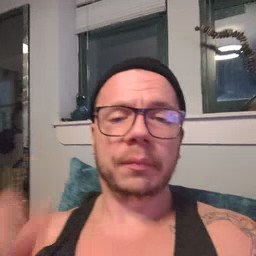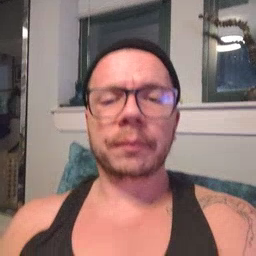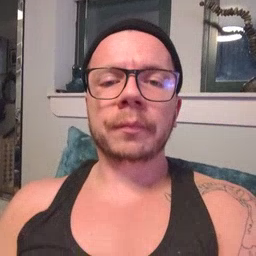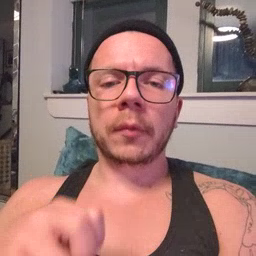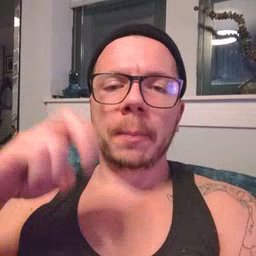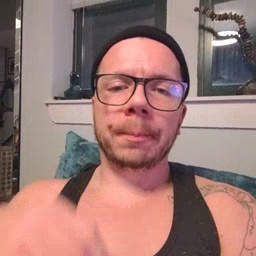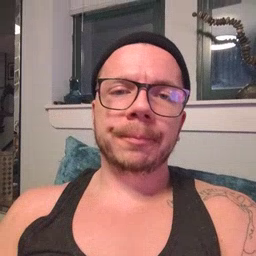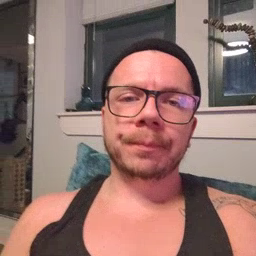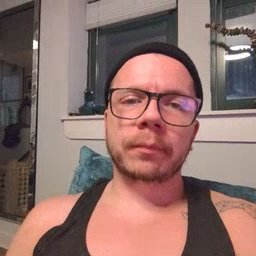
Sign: jump